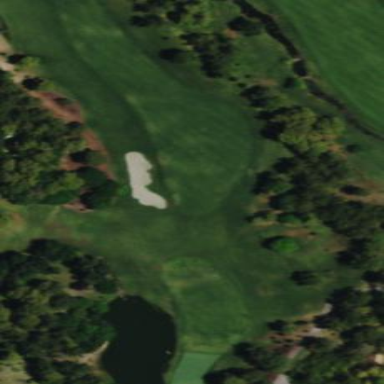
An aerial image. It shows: Rough area on grassy golf course.